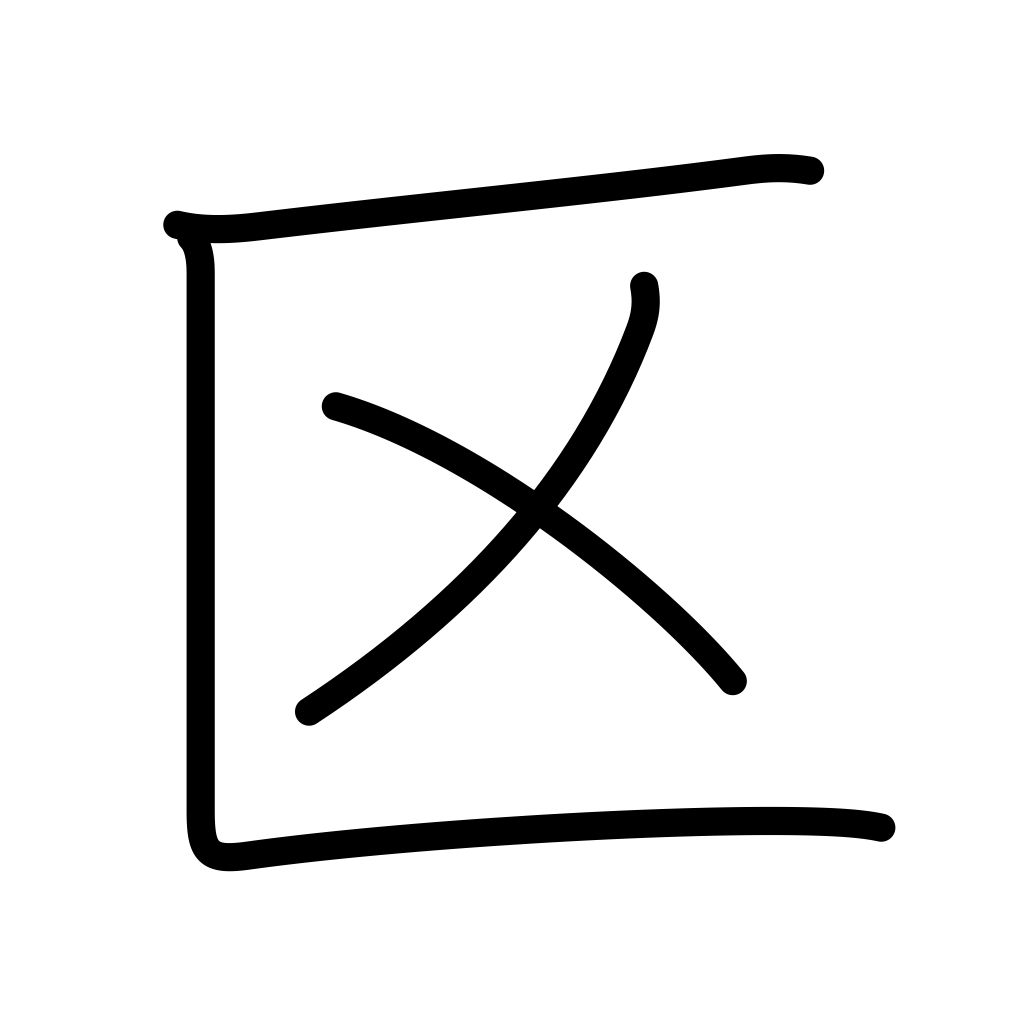
Meaning: ward, district